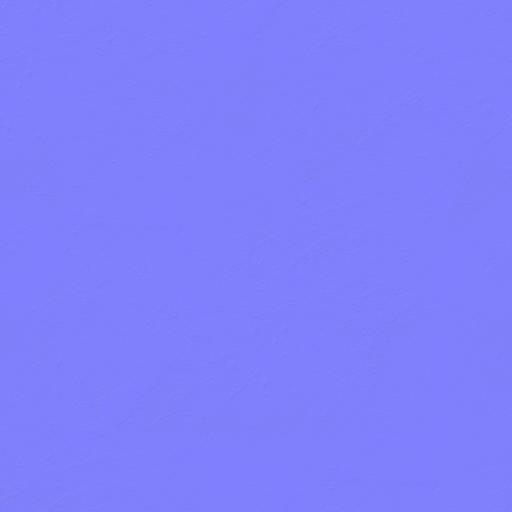
concrete dark grey old plaster smooth